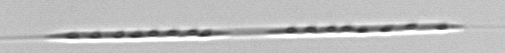
Label: Rhizosolenia